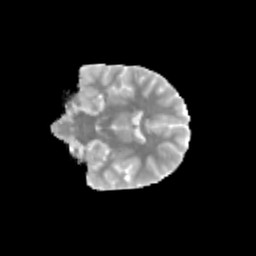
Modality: MD
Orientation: coronal
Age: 10
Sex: female
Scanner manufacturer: siemens
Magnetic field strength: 3 T
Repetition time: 3.8 s
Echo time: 0.07 s